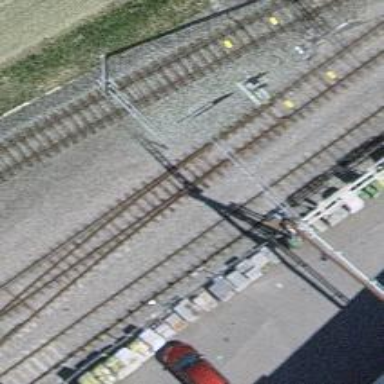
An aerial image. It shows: Railway switch.